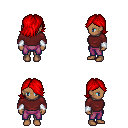
a pixel art fantasy rpg character, female body template, human, dark skin, maroon long-sleeve shirt, magenta pants, red swoop hairstyle, white cloth bracers, four views (front, back, left, right), 2x2 character sprite sheet, small pixel art, hard edges, no anti-aliasing